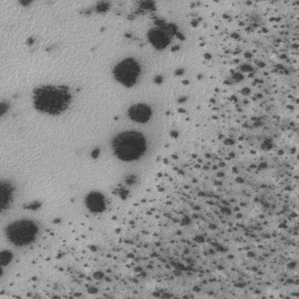
Label: frost